Field crop: maize
Growth stage: 1
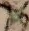
Species: atriplex